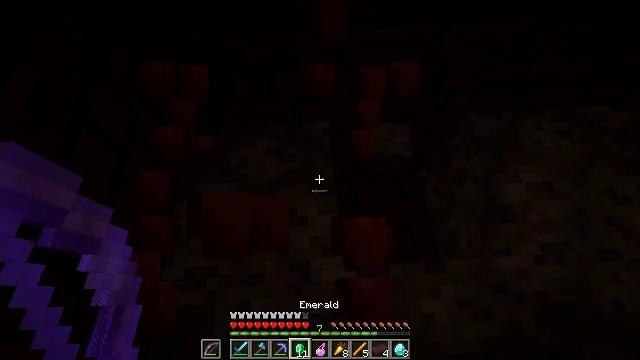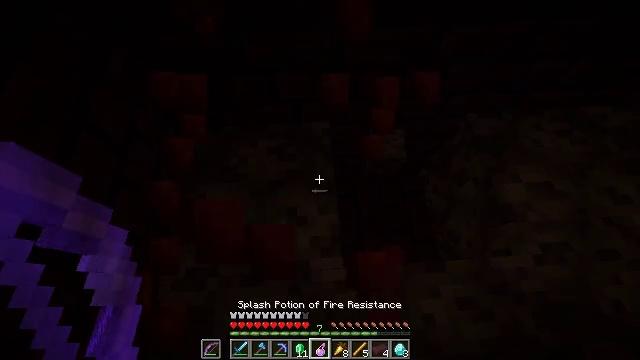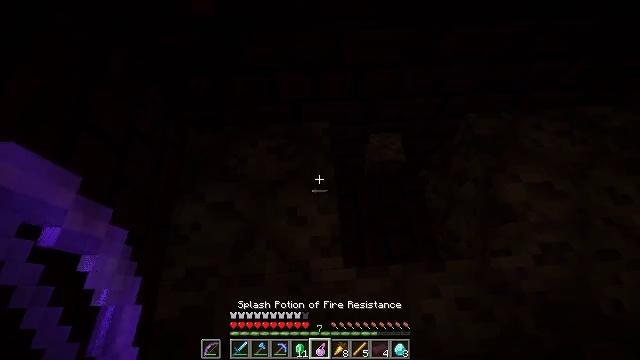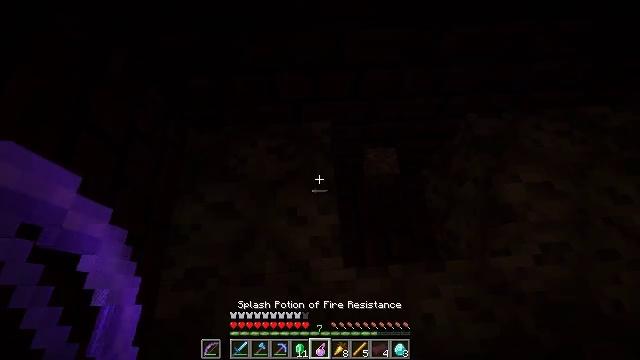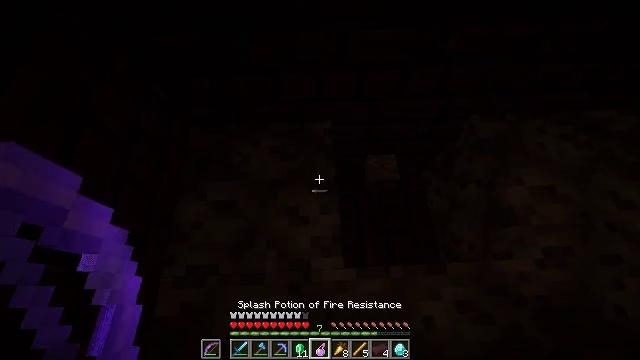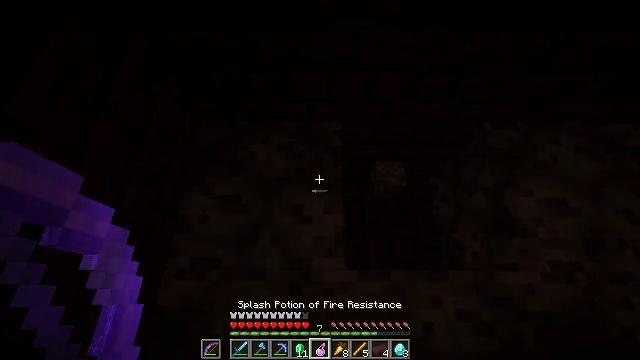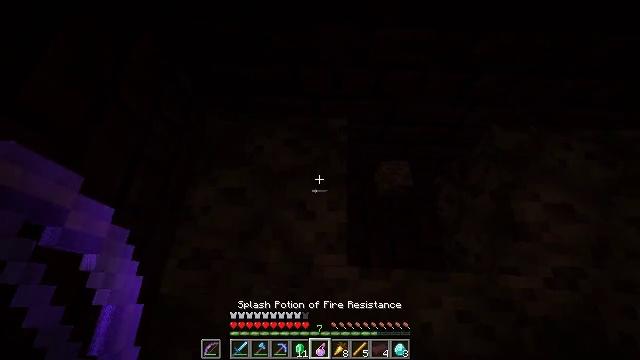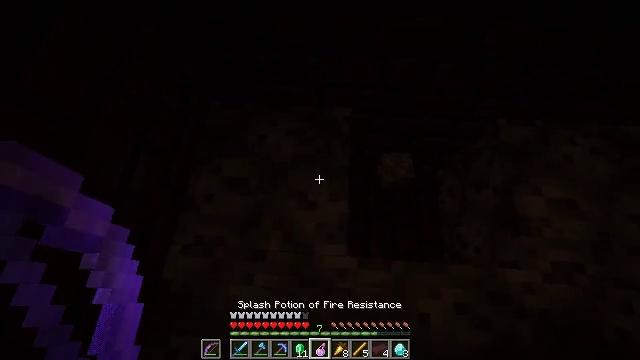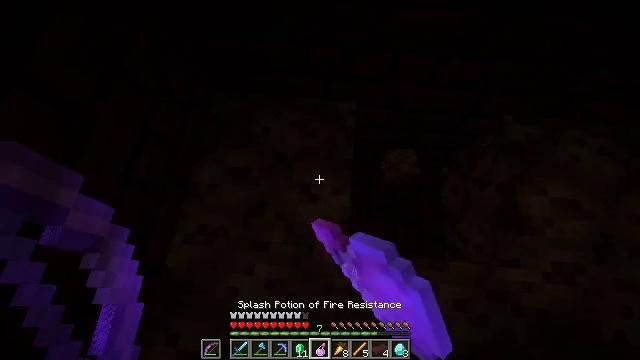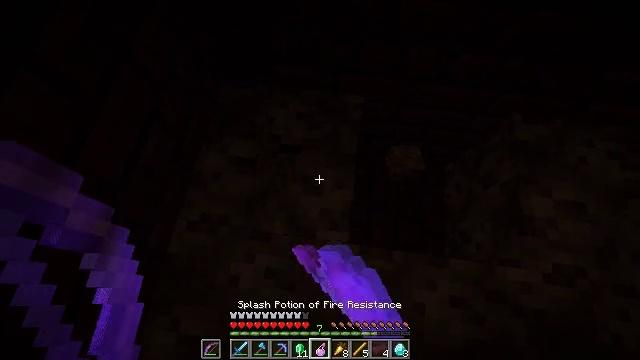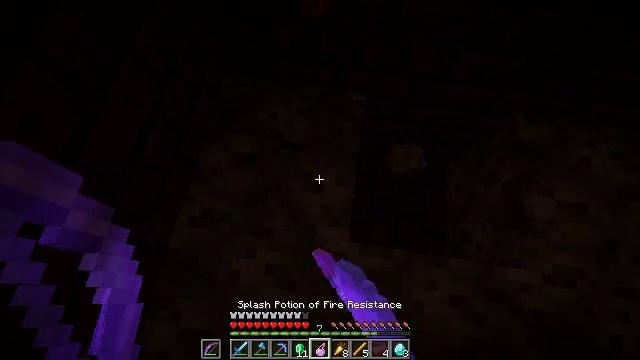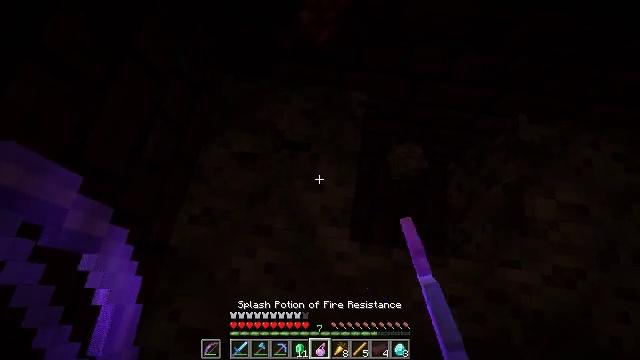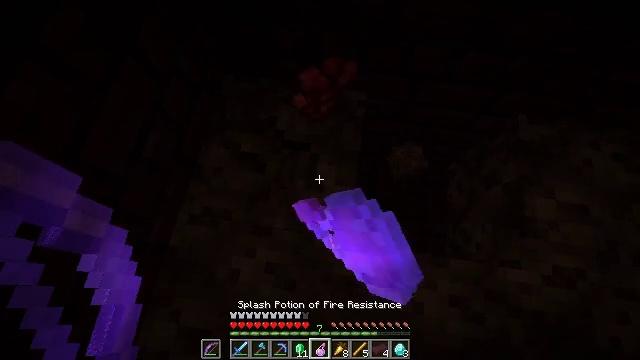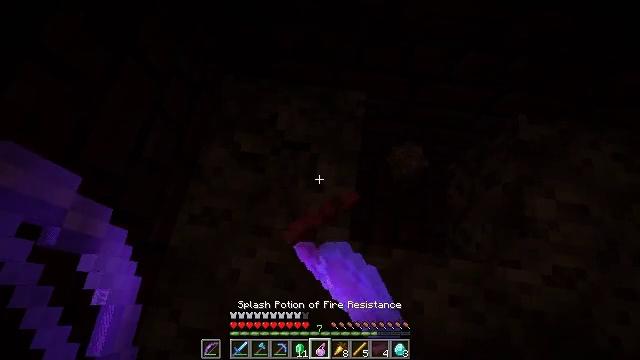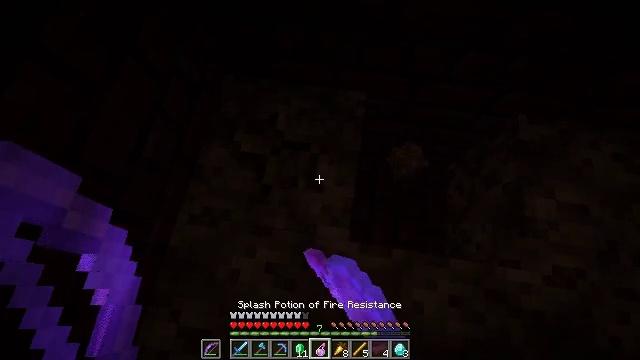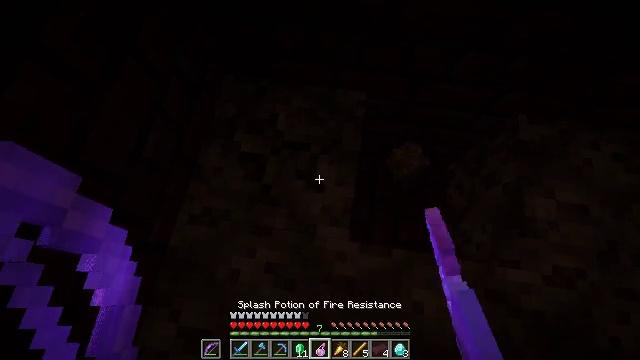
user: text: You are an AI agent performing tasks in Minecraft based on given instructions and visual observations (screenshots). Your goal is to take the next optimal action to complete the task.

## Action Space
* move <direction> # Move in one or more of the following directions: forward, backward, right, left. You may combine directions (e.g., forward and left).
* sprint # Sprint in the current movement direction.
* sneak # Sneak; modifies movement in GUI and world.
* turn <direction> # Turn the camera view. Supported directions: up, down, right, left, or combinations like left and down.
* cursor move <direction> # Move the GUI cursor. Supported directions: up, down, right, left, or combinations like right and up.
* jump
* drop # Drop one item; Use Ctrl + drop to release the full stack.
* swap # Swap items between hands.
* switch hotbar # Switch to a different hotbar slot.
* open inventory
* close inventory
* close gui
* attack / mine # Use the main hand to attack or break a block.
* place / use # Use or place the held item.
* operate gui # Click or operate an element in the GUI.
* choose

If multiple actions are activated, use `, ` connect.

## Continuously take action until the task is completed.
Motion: motion action
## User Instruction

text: Extract soul sand for building purposes.
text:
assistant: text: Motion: no_op
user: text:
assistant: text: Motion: no_op
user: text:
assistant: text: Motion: no_op
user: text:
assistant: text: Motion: turn left
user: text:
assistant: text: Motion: turn left
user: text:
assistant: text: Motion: turn left
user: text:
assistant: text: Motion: turn left and down, attack / mine
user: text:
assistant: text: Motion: turn left and down, attack / mine
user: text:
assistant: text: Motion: turn left and down, attack / mine
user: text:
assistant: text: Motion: attack / mine
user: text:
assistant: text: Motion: attack / mine
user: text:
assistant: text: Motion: attack / mine
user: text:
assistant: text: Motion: attack / mine
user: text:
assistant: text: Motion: attack / mine
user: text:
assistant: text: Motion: attack / mine
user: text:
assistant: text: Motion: attack / mine
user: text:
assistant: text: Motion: attack / mine
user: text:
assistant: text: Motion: attack / mine
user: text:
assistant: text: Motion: attack / mine
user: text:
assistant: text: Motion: attack / mine
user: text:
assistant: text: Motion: attack / mine
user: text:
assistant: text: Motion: attack / mine
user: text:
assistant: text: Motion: attack / mine
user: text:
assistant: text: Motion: attack / mine
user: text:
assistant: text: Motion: attack / mine
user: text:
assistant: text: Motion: move forward, attack / mine
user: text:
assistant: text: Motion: move forward, turn right, attack / mine
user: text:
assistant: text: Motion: move forward, turn right and up, attack / mine
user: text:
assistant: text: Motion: move forward, turn right and up, attack / mine
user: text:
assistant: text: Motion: turn right and up, attack / mine